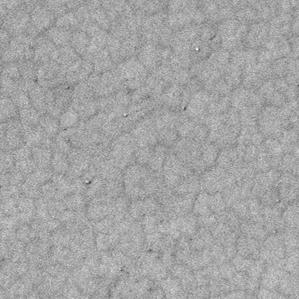
Label: frost